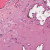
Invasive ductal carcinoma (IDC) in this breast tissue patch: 0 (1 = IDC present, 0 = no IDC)